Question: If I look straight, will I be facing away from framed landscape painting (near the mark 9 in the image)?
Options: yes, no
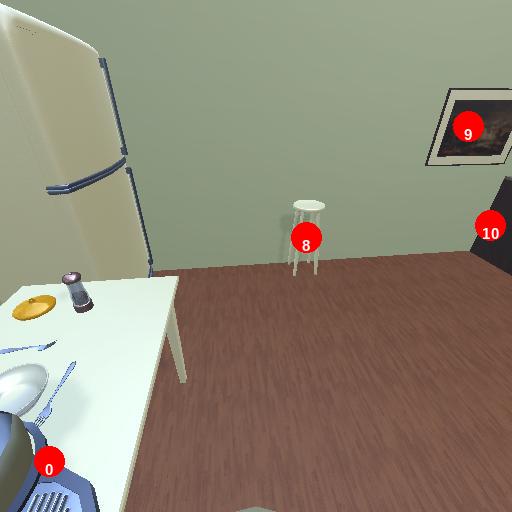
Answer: yes